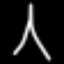
Label: The Eiffel Tower